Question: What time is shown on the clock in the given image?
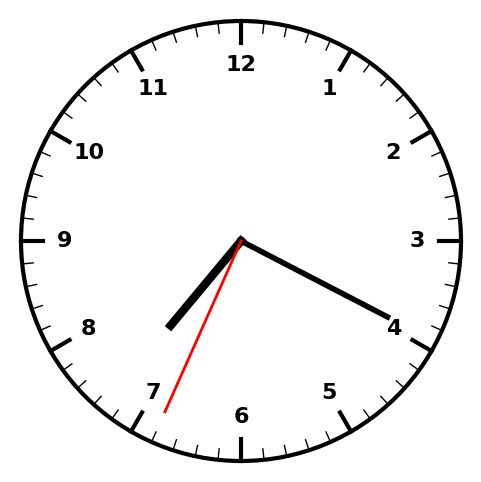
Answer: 07:19:34